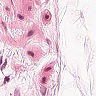
Metastatic tissue present: no